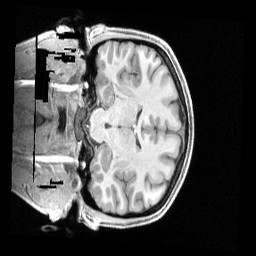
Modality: T1w
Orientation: coronal
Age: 25
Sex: female
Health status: healthy
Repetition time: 2.4 s
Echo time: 0.00222 s